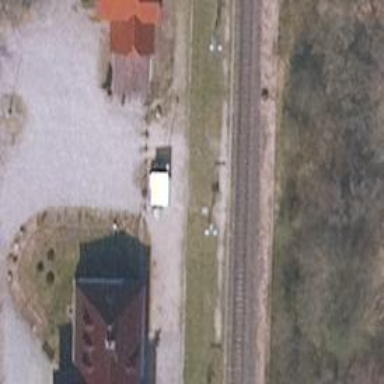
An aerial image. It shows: Shelter for public transport.